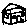
Label: house